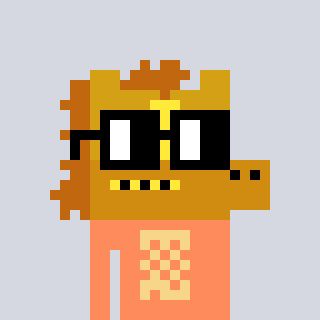
a pixel art character with square black glasses, a yellow horse-shaped head and a peachy-colored body on a cool background